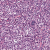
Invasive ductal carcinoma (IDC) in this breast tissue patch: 1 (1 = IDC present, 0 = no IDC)